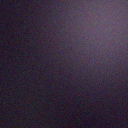
Screen state: off